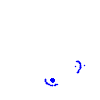
Particle: pion